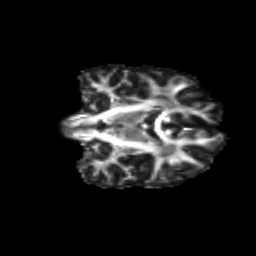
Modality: FA
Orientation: coronal
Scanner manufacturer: siemens
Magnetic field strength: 3 T
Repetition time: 9.2 s
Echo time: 0.084 s